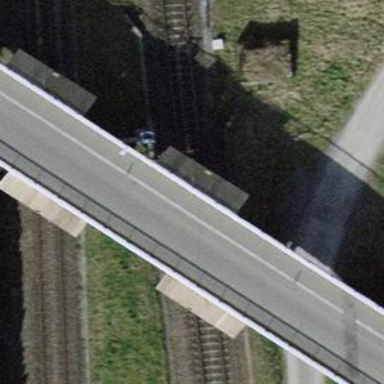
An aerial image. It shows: Railway signal.